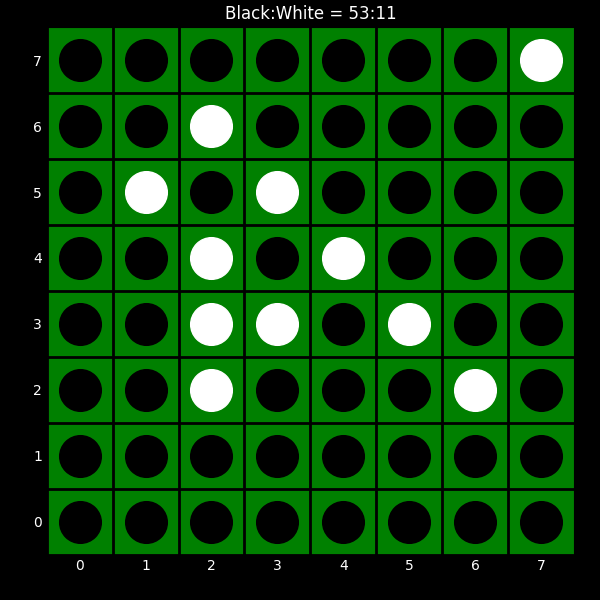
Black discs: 53
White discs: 11